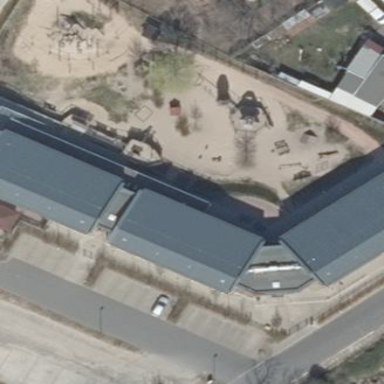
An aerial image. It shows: Kindergarten surrounded by metal fence.